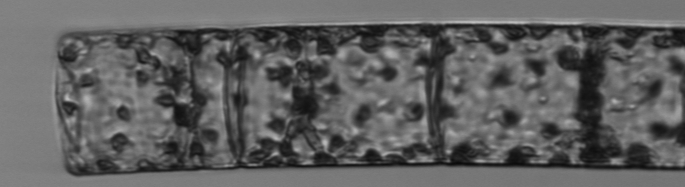
Label: Guinardia_flaccida